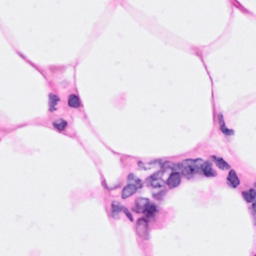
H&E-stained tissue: Breast